Question: I have a RangeAttribute that checks if the value of a data field is within a specified range of values here, :
'''
[Range(typeof(DateTime), "01/01/2000", "01/01/2015")]
[DisplayFormat(DataFormatString = "{0:d}", ApplyFormatInEditMode = true)]
[DataType(DataType.Date)]
public Nullable<System.DateTime> Date { get; set; }
'''
Here is my edit.cshtml code:
'''
@model StringLength.Models.Employee
@{
ViewBag.Title = "Edit";
}
<h2>Edit</h2>
@using (Html.BeginForm()) {
@Html.AntiForgeryToken()
@Html.ValidationSummary(true)
<fieldset>
<legend>Employee</legend>
@Html.HiddenFor(model => model.ID)
<div class="editor-label">
@Html.LabelFor(model => model.Name)
</div>
<div class="editor-field">
@Html.EditorFor(model => model.Name)
@Html.ValidationMessageFor(model => model.Name)
</div>
<div class="editor-label">
@Html.LabelFor(model => model.Gender)
</div>
<div class="editor-field">
@Html.EditorFor(model => model.Gender)
@Html.ValidationMessageFor(model => model.Gender)
</div>
<div class="editor-label">
@Html.LabelFor(model => model.Email)
</div>
<div class="editor-field">
@Html.EditorFor(model => model.Email)
@Html.ValidationMessageFor(model => model.Email)
</div>
<div class="editor-field">
@Html.EditorFor(model => model.Age)
@Html.ValidationMessageFor(model => model.Age)
</div>
<div class="editor-field">
@Html.EditorFor(model => model.Date)
@Html.ValidationMessageFor(model => model.Date)
</div>
<p>
<input type="submit" value="Save" />
</p>
</fieldset>
}
<div>
@Html.ActionLink("Back to List", "Index")
</div>
@section Scripts {
@Scripts.Render("~/bundles/jqueryval")
}
'''
Could anyone please help?
Thanks in advance!

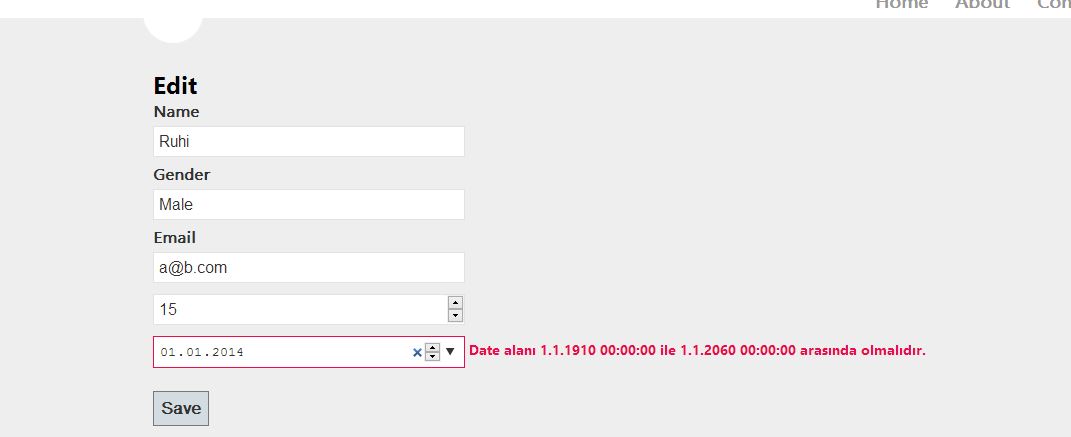
Answer: To fix this, we can create a custom DateRangeAttribute. Here are the steps
1. Right click on the project name in solution explorer, and add "Common" folder.
2. Right click on the "Common" folder and add a class file with name = DateRangeAttribute.cs
3. Copy and paste the following code in DateRangeAttribute.cs class file.
'''
using System;
using System.ComponentModel.DataAnnotations;
namespace MVCDemo.Common
{
public class DateRangeAttribute : RangeAttribute
{
public DateRangeAttribute(string minimumValue)
: base(typeof(DateTime), minimumValue, DateTime.Now.ToShortDateString())
{
}
}
}
'''
1. Finally decorate "HireDate" property with our custom DateRangeAttribute as shown below. Notice that, we are only passing the minimum date value. Maximum date value will be today's date. Please note, DateRangeAttribute is present in MVCDemo.Common namespace. [DateRange("01/01/2000")] [DisplayFormat(DataFormatString = "{0:d}", ApplyFormatInEditMode = true)] public DateTime HireDate { get; set; }